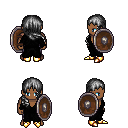
a pixel art fantasy rpg character, male body template, human, dark skin, gray robe, metal pants, gray right-swept hairstyle, bracelets, gold boots, shield, four views (front, back, left, right), 2x2 character sprite sheet, small pixel art, hard edges, no anti-aliasing